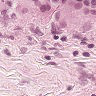
Metastatic tissue present: yes